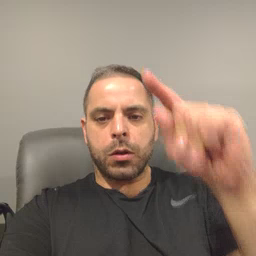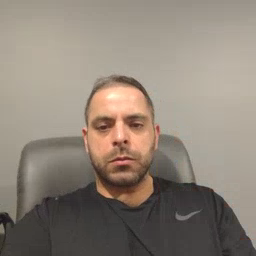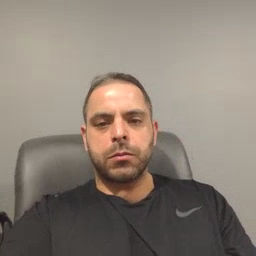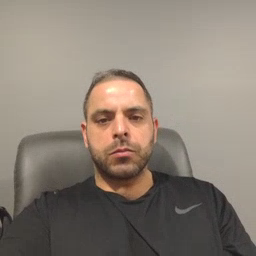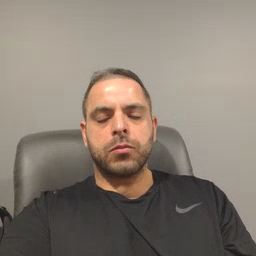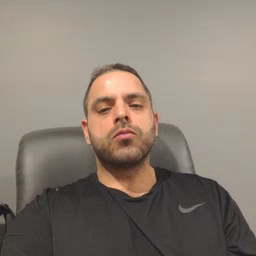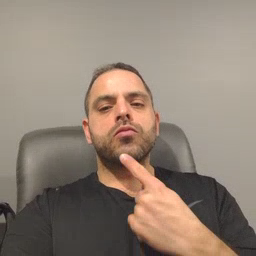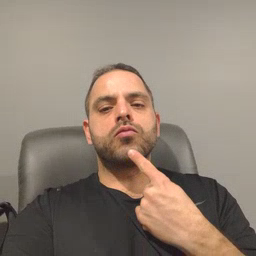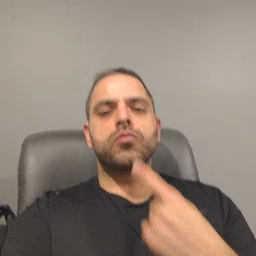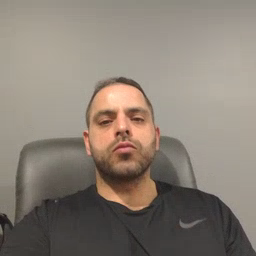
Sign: chin